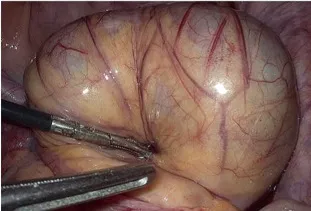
(A) We discovered a cyst in the small intestine during the surgery.
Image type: medical_photograph (other_medical_photograph)